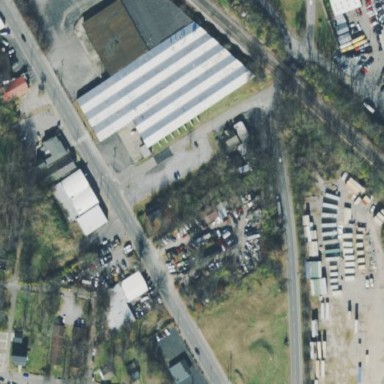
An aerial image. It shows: Warehouse.